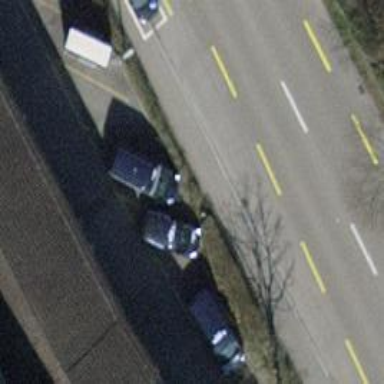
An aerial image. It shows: Sidewalk.